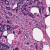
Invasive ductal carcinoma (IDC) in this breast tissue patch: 1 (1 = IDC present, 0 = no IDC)